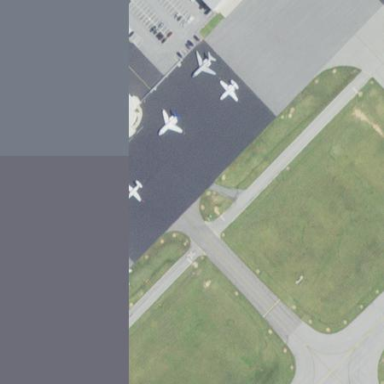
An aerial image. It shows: Apron at the airport.